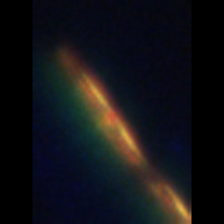
Taxon: Psuedo-nitzschia
Group: Diatoms